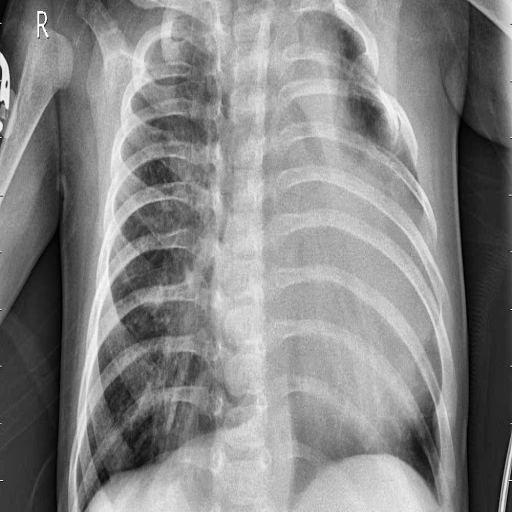
Finding: PNEUMONIA